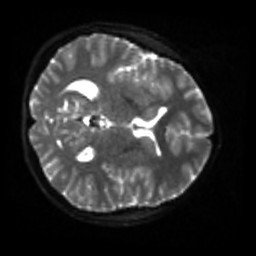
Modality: sbref
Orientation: axial
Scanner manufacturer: siemens
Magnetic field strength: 3 T
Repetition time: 4 s
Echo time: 0.0594 s